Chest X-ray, PA view. Patient: 63 years old, sex M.
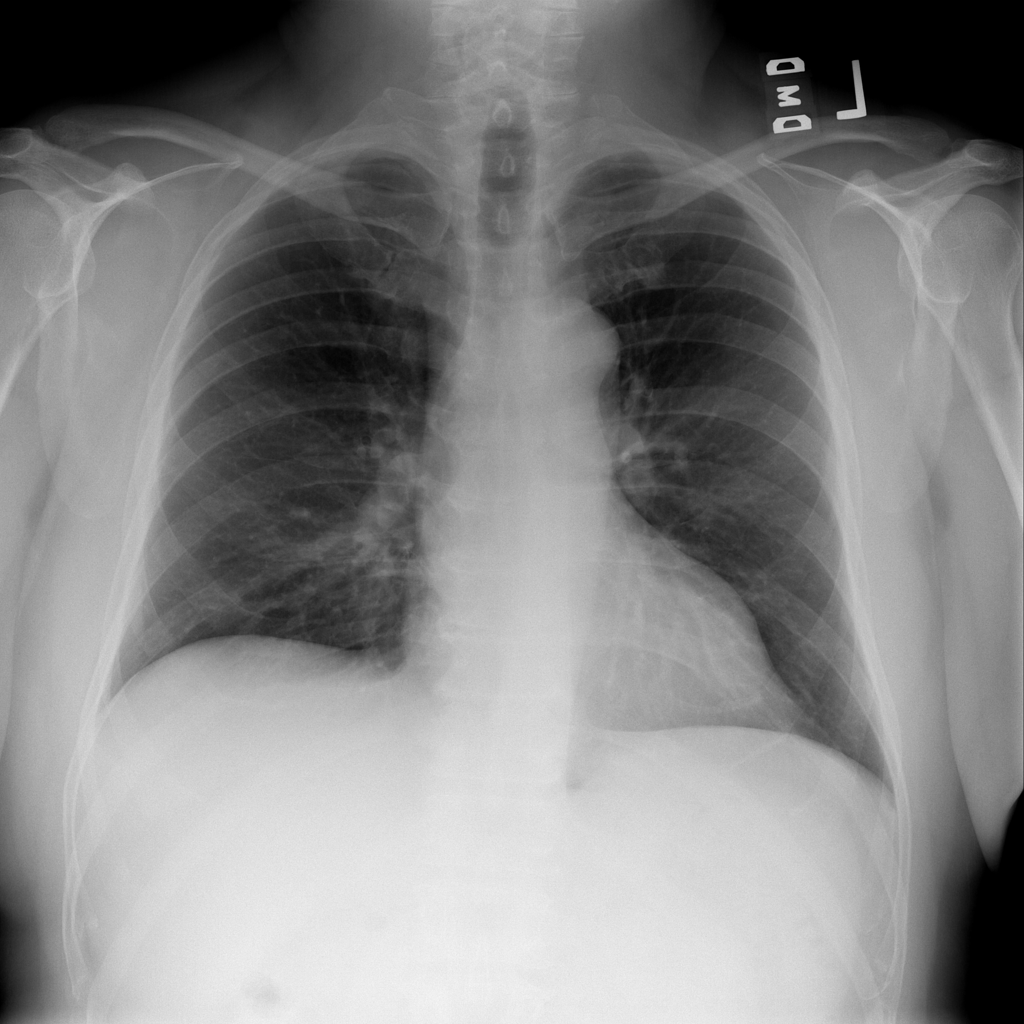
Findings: No Finding